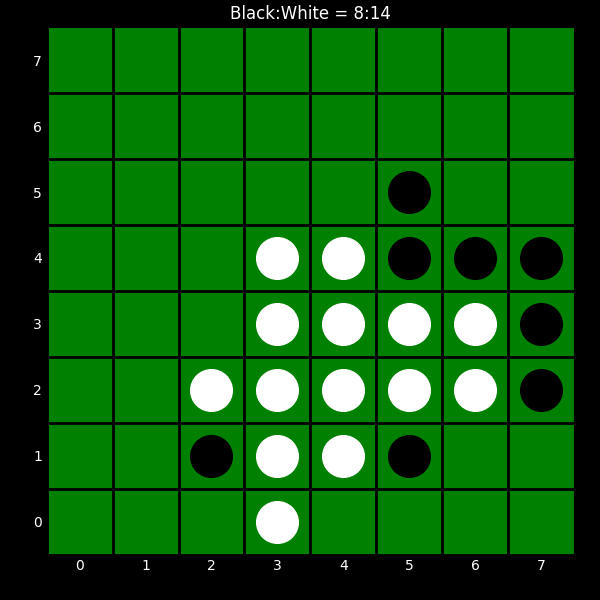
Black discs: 8
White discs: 14